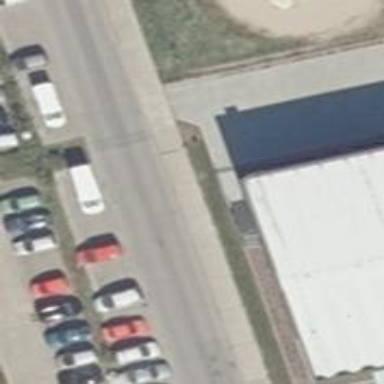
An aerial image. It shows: Concrete sidewalk that functions as footway.